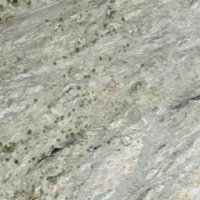
EUNIS habitat code: 48
Species observed at this site:
Capra ibex